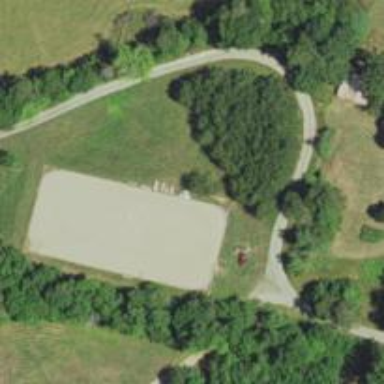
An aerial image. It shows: Driveway leading to service road.